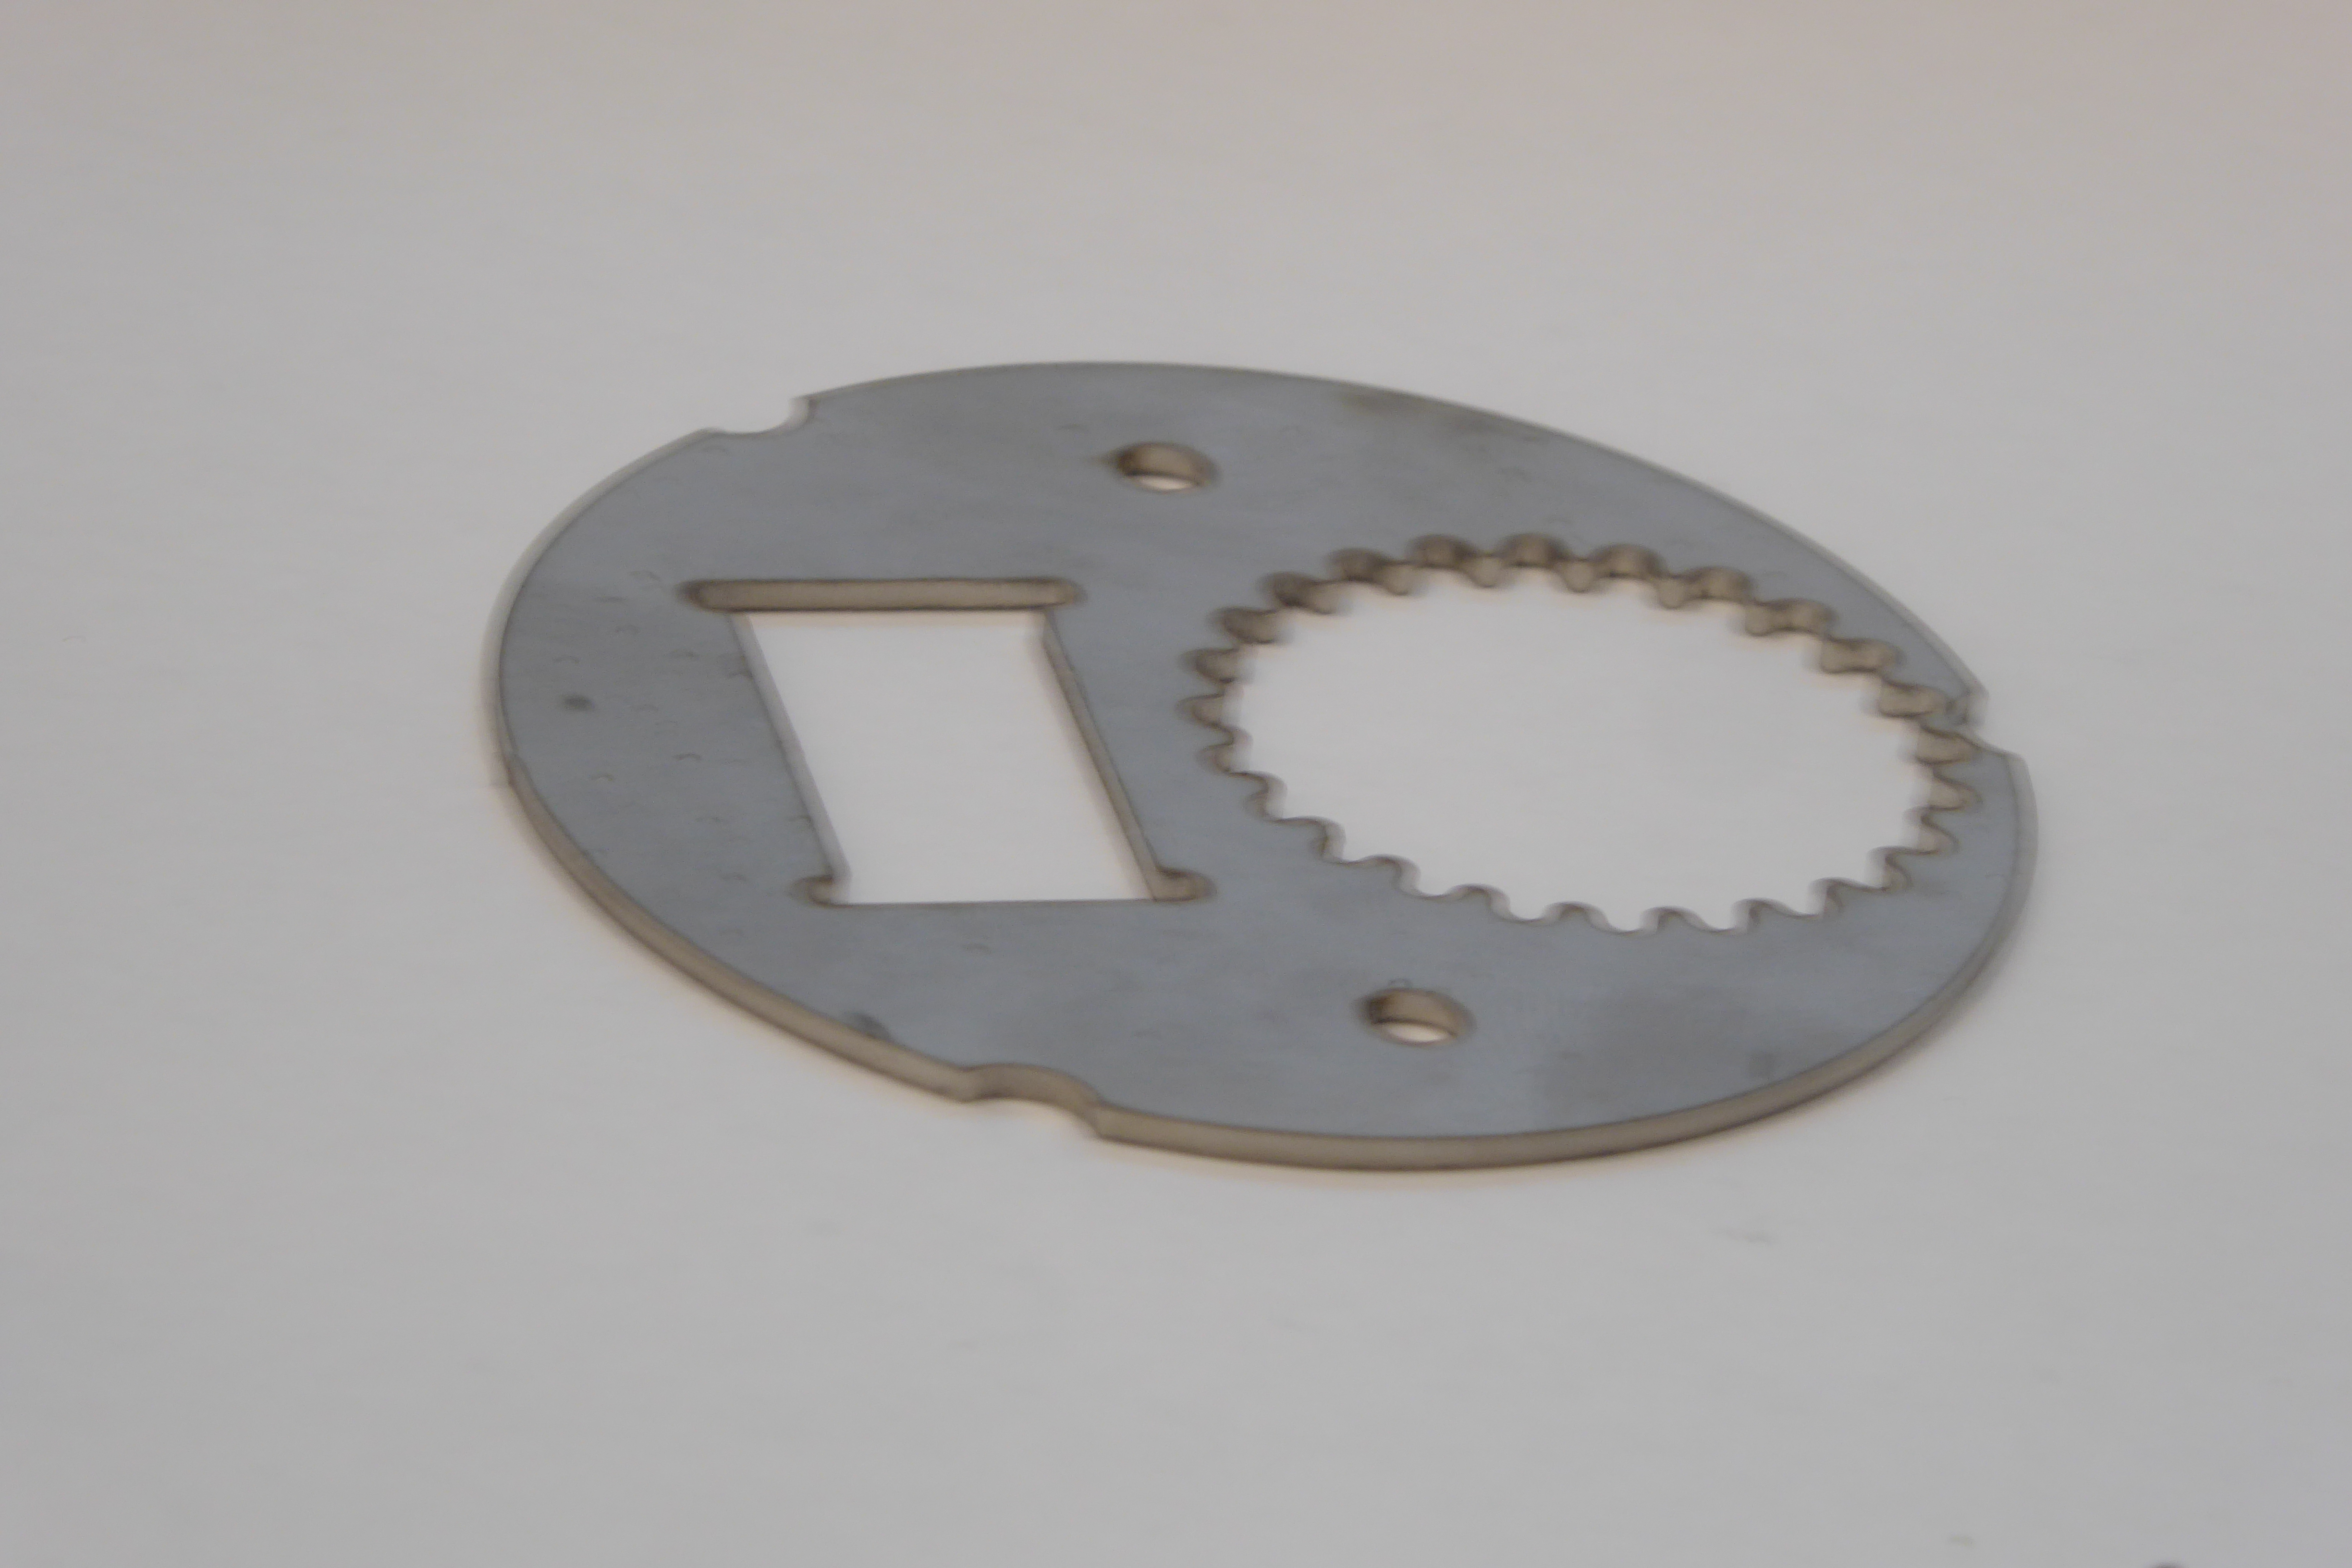
Label: Bottle Opener - Inlay